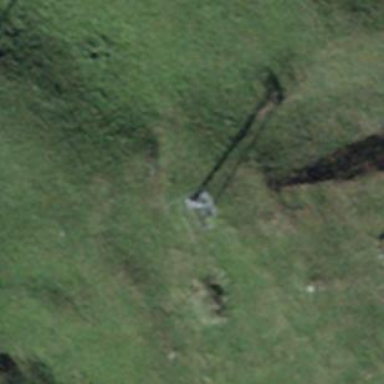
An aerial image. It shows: Pylon used for aerialway.